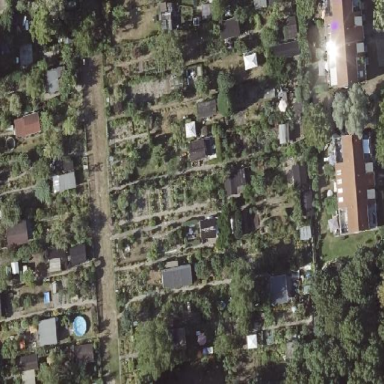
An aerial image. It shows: Area designated for allotments.